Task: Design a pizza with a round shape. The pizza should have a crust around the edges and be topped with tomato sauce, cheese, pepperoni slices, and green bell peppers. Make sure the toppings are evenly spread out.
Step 340:
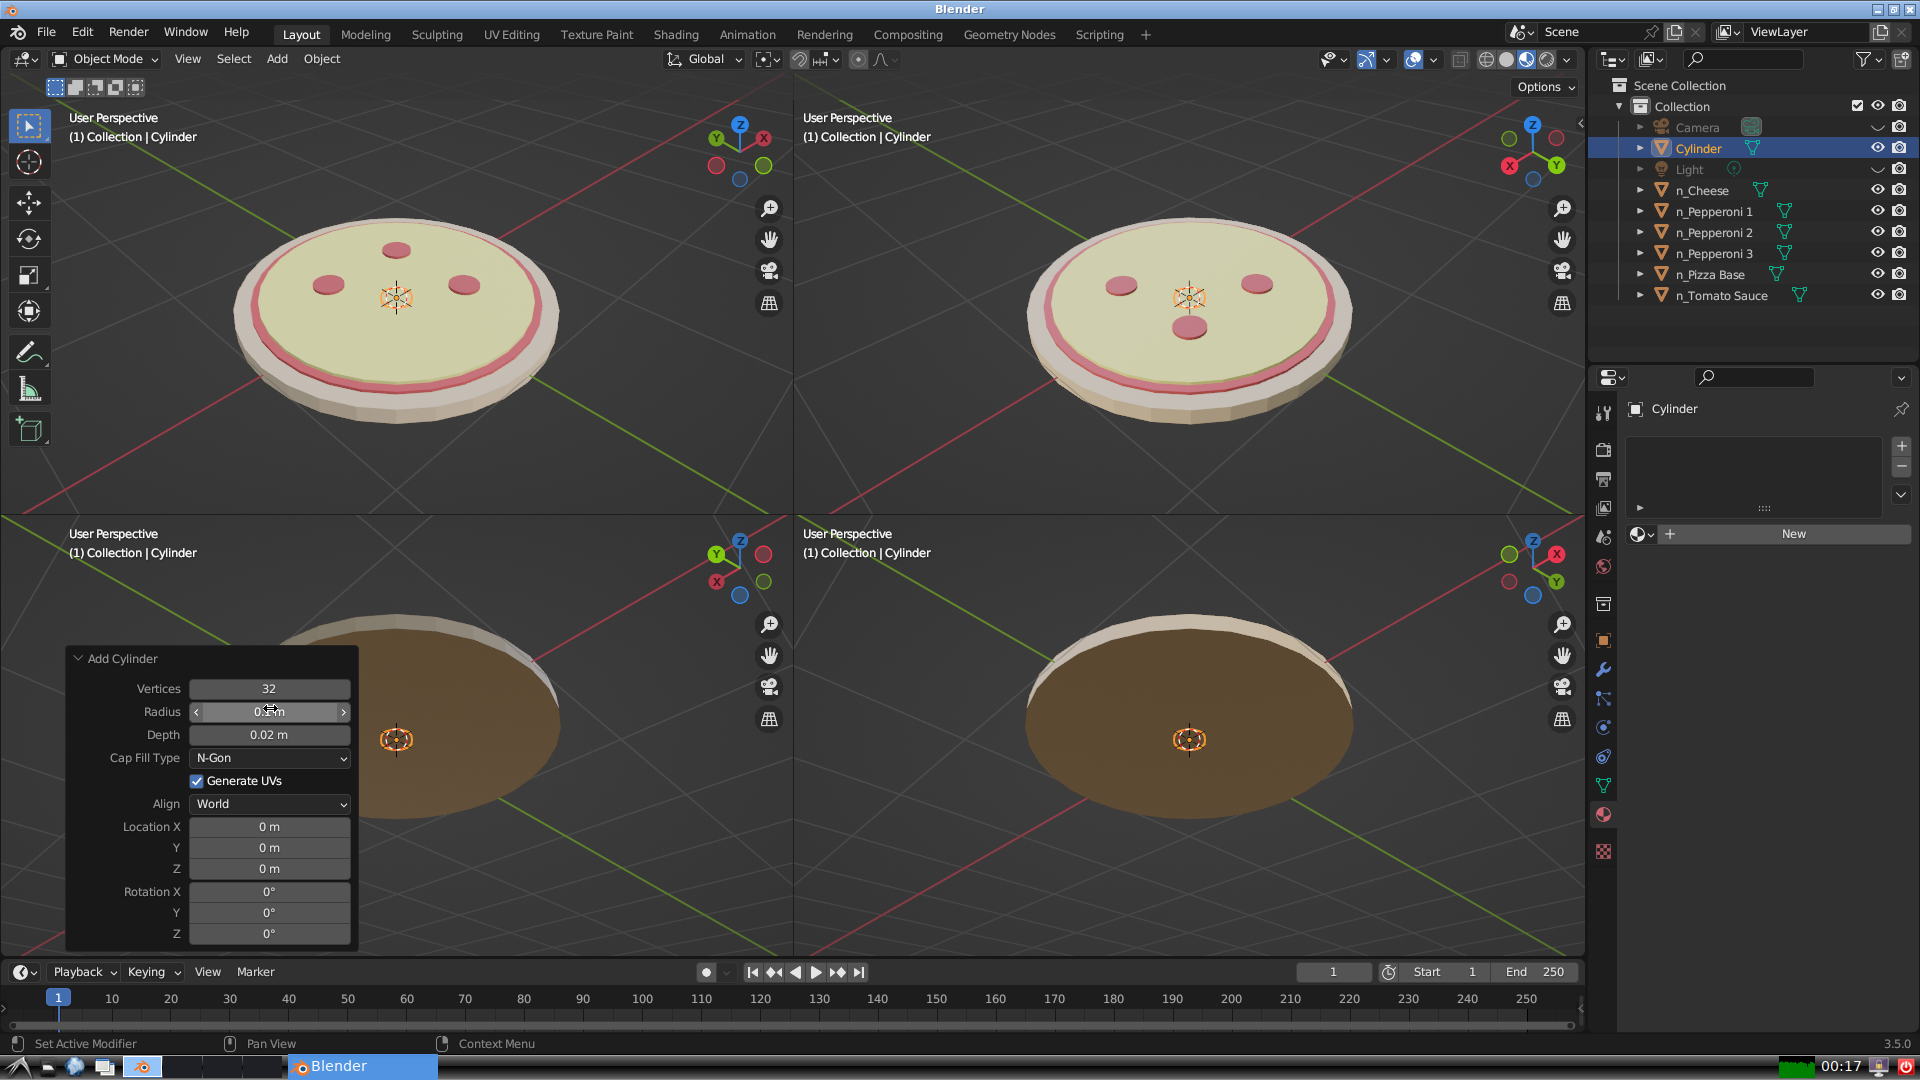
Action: click: no